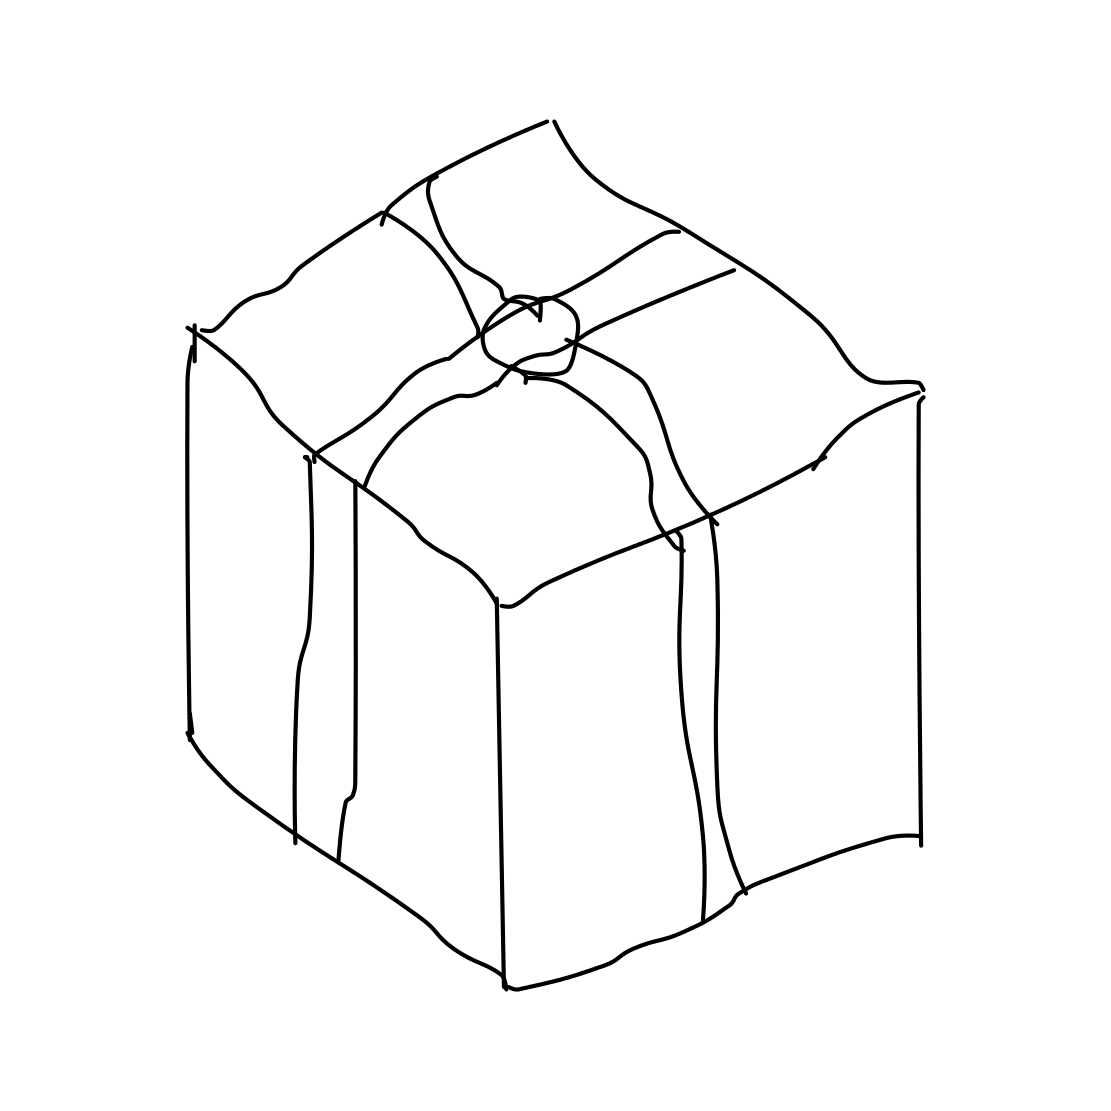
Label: present